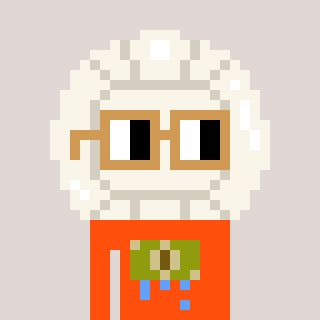
a pixel art character with square brown glasses, a volleyball-shaped head and a orange-colored body on a warm background